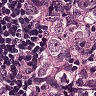
Metastatic tissue present: yes